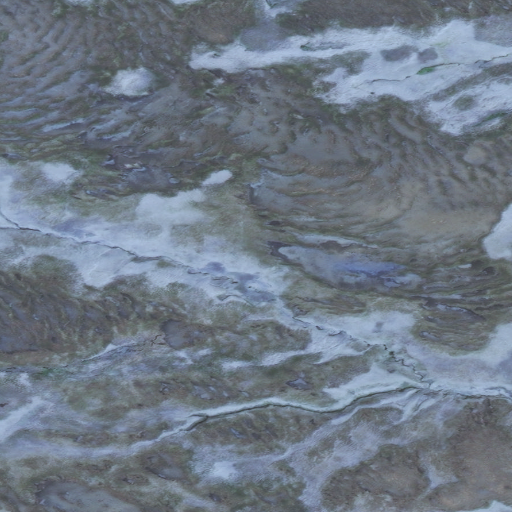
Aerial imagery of mountain in Alaska named Front Hill containing only unknown